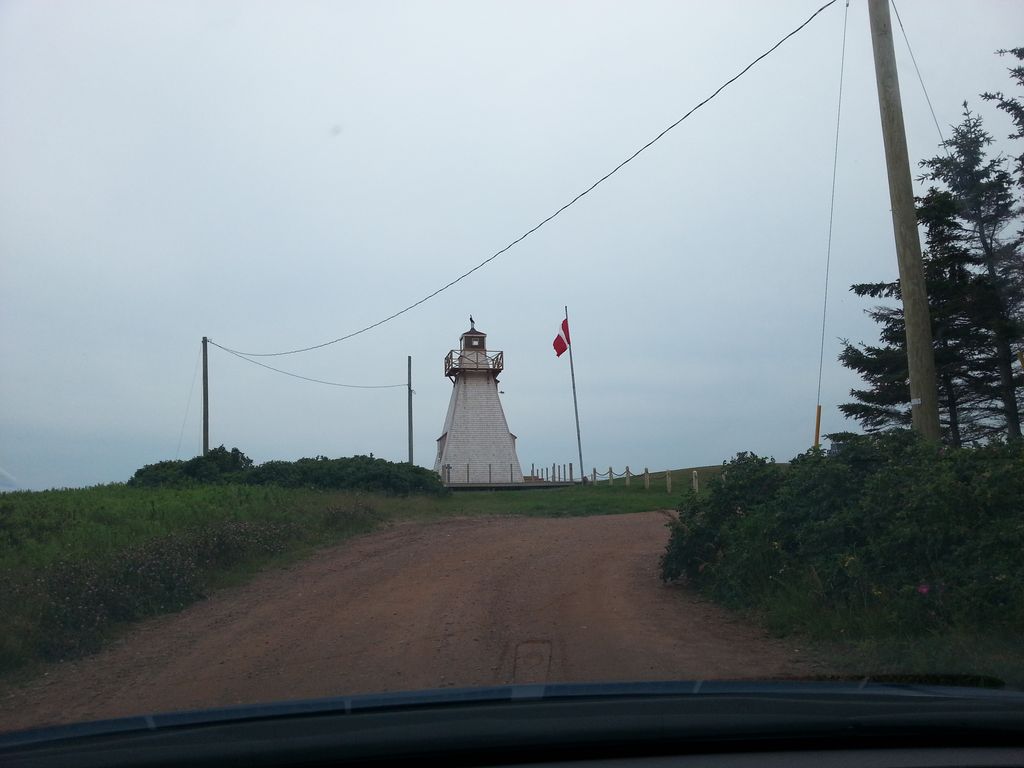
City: charlottetown